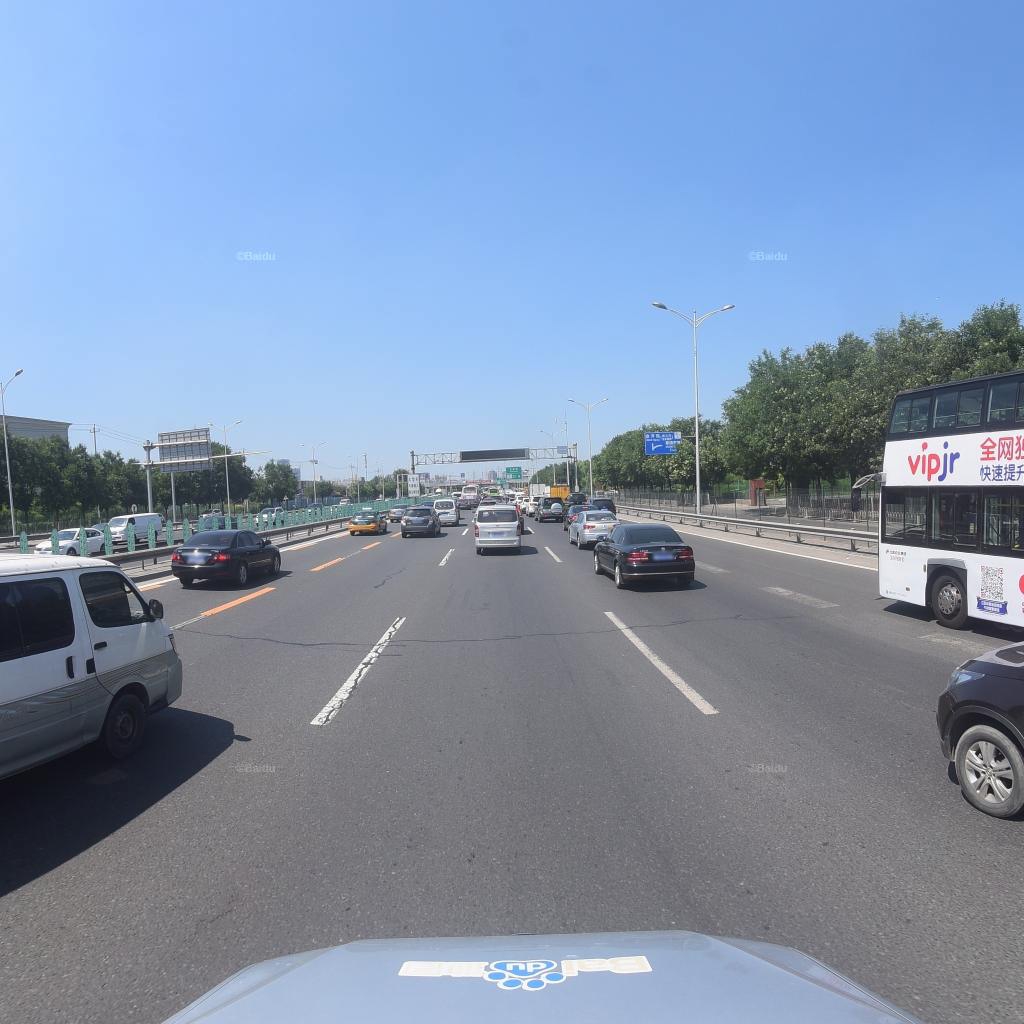
Region: Fengtai
Road damage annotations: transverse patch, longitudinal crack, longitudinal patch, longitudinal patch